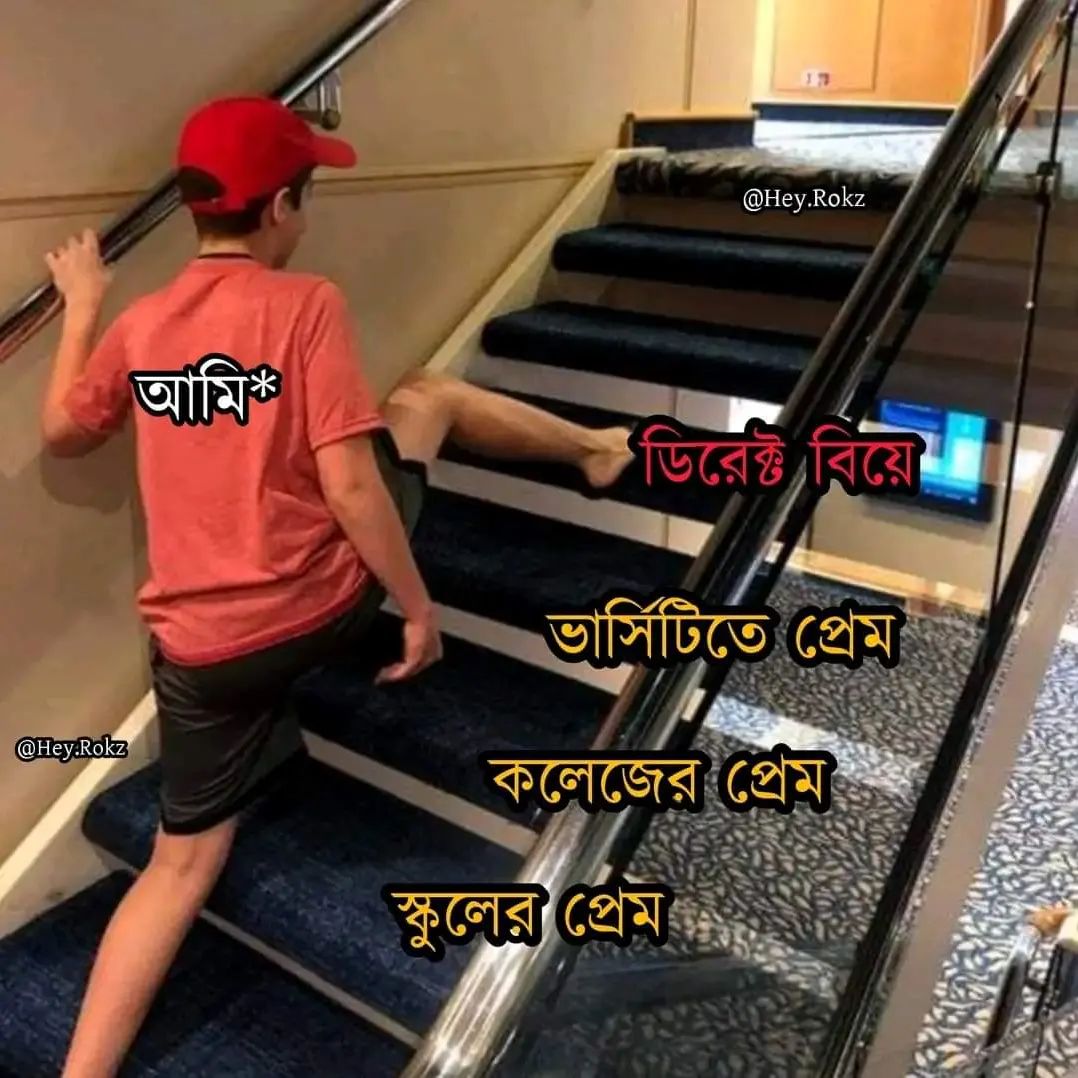
Text: আমি* ডিরেক্ট বিয়ে ভার্সিটিতে প্রেম কলেজের প্রেম স্কুলের প্রেম
Label: Non Hate